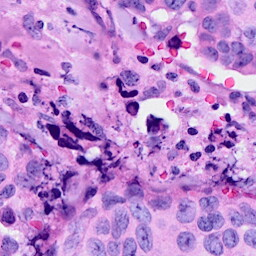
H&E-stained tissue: Breast